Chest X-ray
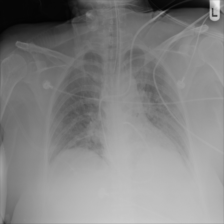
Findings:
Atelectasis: negative
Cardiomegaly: negative
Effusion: negative
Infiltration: negative
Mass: negative
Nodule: negative
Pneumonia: negative
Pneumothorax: negative
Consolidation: negative
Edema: negative
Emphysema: negative
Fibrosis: negative
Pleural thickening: negative
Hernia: negative